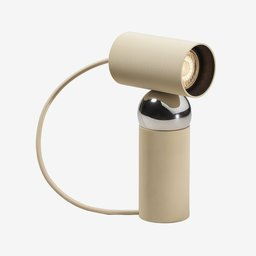
Label: lighting